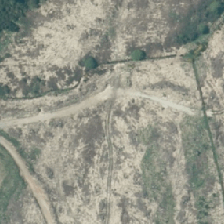
Land cover: harvested_forest